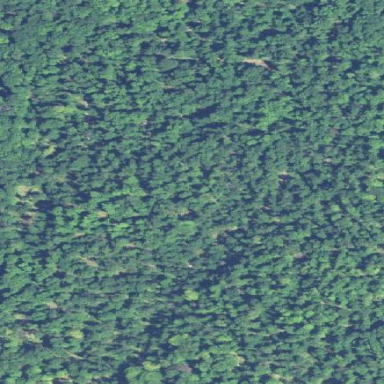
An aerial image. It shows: Commercial forest used for forestry purposes.